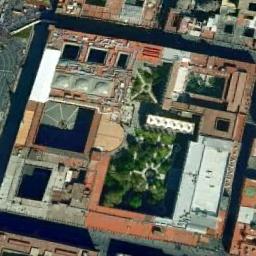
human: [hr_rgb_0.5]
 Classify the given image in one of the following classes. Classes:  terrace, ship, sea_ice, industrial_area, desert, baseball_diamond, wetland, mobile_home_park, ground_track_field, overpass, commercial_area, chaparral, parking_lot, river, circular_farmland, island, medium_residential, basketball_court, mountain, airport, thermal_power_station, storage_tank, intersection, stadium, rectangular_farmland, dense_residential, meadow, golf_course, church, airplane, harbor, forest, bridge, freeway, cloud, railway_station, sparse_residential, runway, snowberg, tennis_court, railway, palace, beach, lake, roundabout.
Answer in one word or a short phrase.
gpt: palace